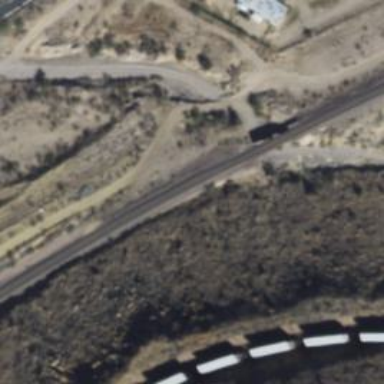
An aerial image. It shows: Bridge over railway line.